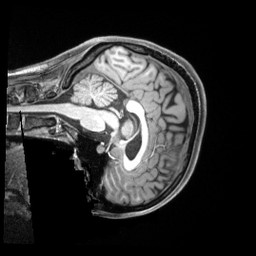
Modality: T1w
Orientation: sagittal
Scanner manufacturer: siemens
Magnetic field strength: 3 T
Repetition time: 2.5 s
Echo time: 0.00218 s